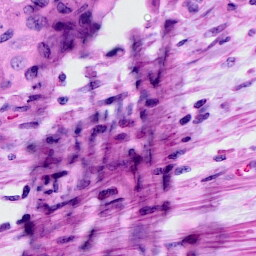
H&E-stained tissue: Cervix